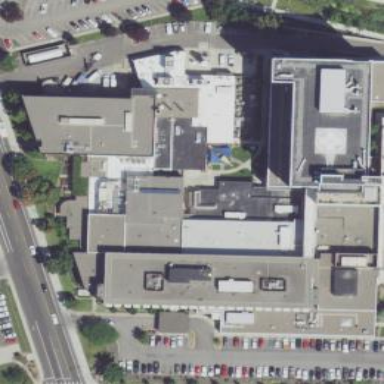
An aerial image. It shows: Part of building.